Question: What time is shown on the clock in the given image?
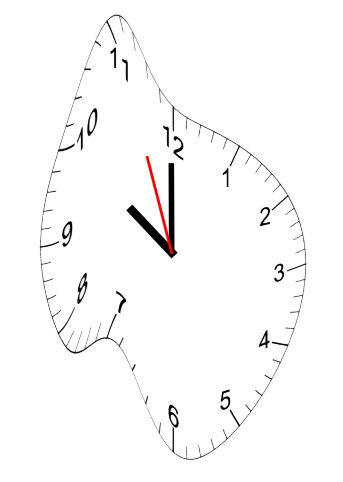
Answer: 09:59:56